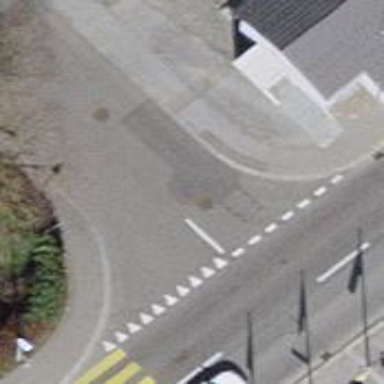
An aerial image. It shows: Road with "give way" sign.